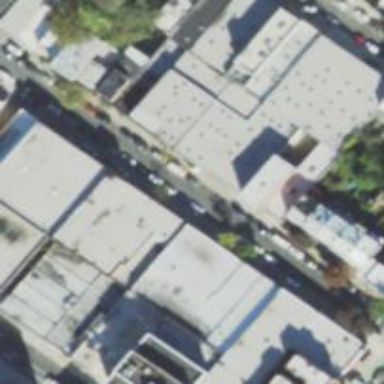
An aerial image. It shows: Building.